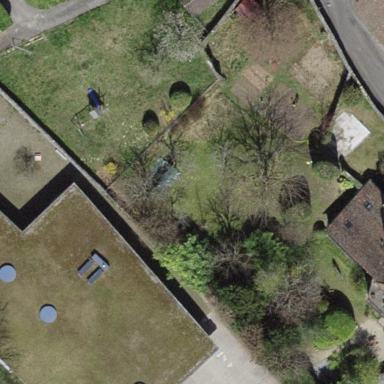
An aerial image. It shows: Schoolyard designated as leisure land.